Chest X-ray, PA view. Patient: 62 years old, sex F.
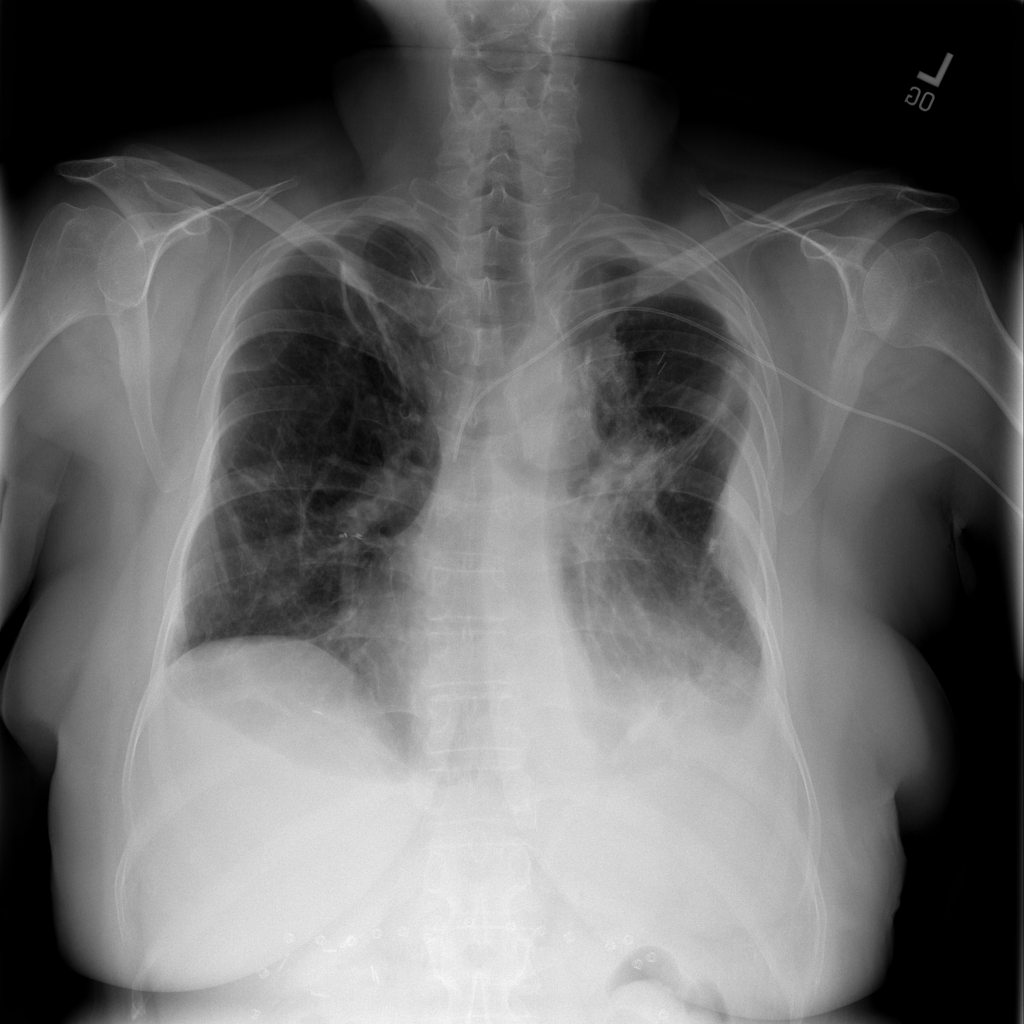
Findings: Pleural_Thickening